Question: I know this could be simple but I waste lots of time to find out how to show the scroll bar in list view.
Look like this:

Thanks for your attention.
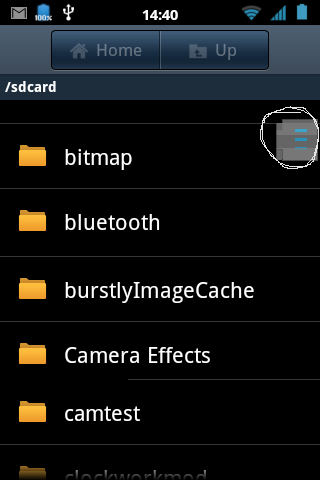
Answer: Actually, it has nothing to do with indexed/sectioned ListView. Just add the 'fastScrollEnabled' attribute to your ListView XML and set it to 'true'.